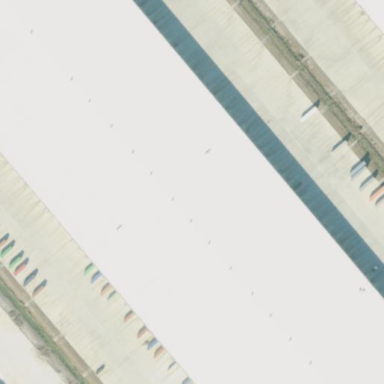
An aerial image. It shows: Warehouse building.